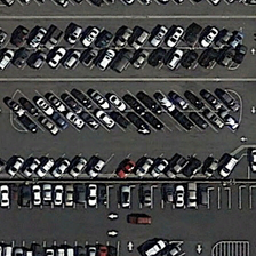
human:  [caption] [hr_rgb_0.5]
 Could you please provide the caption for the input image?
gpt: There are still vacant spaces in the parking lot.

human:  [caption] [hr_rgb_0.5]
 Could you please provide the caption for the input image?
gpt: Parking and there's still room.

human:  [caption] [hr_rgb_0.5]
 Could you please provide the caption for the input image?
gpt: parking and there is still room.

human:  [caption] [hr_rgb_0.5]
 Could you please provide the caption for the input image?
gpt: Parking is still available.

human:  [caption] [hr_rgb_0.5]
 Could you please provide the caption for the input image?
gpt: There are still vacant spaces in the parking lot.